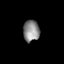
Tissue: lung
Cell type: Others
Senescence score: 0.1702
Nuclear area (px): 343
Mean DAPI intensity: 137.601